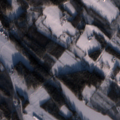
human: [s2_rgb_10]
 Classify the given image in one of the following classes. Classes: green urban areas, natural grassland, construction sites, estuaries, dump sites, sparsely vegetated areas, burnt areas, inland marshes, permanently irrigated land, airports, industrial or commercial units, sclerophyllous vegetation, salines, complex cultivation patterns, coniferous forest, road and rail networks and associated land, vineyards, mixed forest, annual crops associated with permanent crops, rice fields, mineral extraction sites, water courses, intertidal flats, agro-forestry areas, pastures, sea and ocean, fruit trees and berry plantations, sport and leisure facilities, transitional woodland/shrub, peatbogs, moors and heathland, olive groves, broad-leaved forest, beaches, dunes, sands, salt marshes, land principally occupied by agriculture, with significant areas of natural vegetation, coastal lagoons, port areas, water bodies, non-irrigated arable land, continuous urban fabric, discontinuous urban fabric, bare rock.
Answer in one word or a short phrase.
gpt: land principally occupied by agriculture, with significant areas of natural vegetation, mixed forest, water bodies